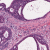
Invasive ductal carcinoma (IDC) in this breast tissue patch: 0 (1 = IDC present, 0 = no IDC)